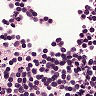
Metastatic tissue present: no